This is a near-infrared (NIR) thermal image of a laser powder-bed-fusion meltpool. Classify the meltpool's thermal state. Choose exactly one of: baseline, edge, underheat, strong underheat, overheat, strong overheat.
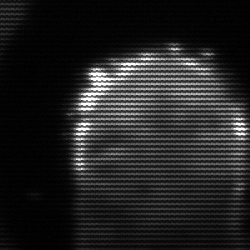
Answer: baseline